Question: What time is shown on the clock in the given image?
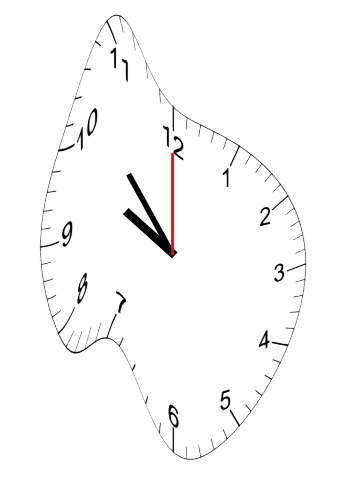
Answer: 09:53:00